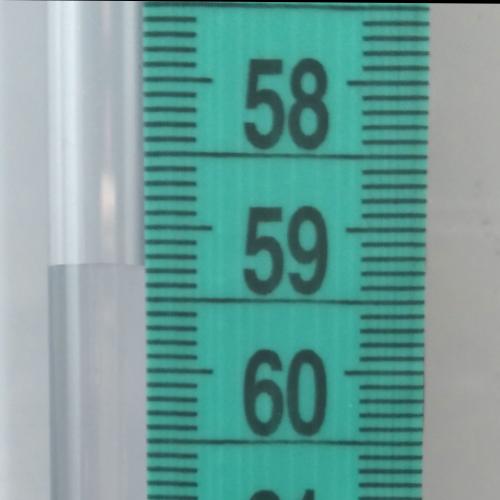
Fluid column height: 59.3 cm